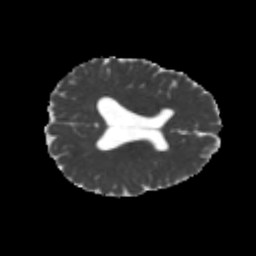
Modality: MD
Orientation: axial
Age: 25
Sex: male
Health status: healthy
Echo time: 0.074 s